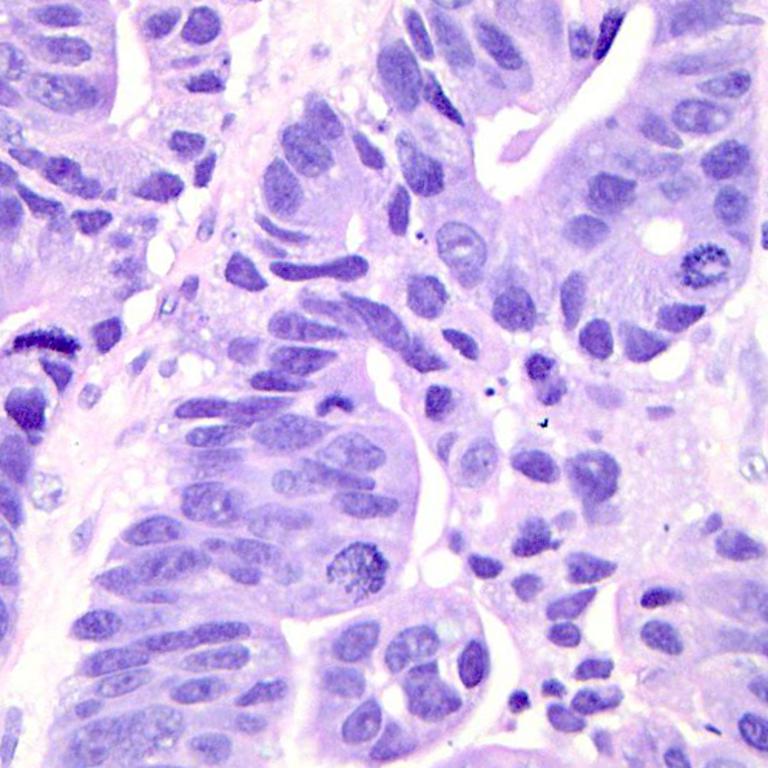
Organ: colon
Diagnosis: adenocarcinomas